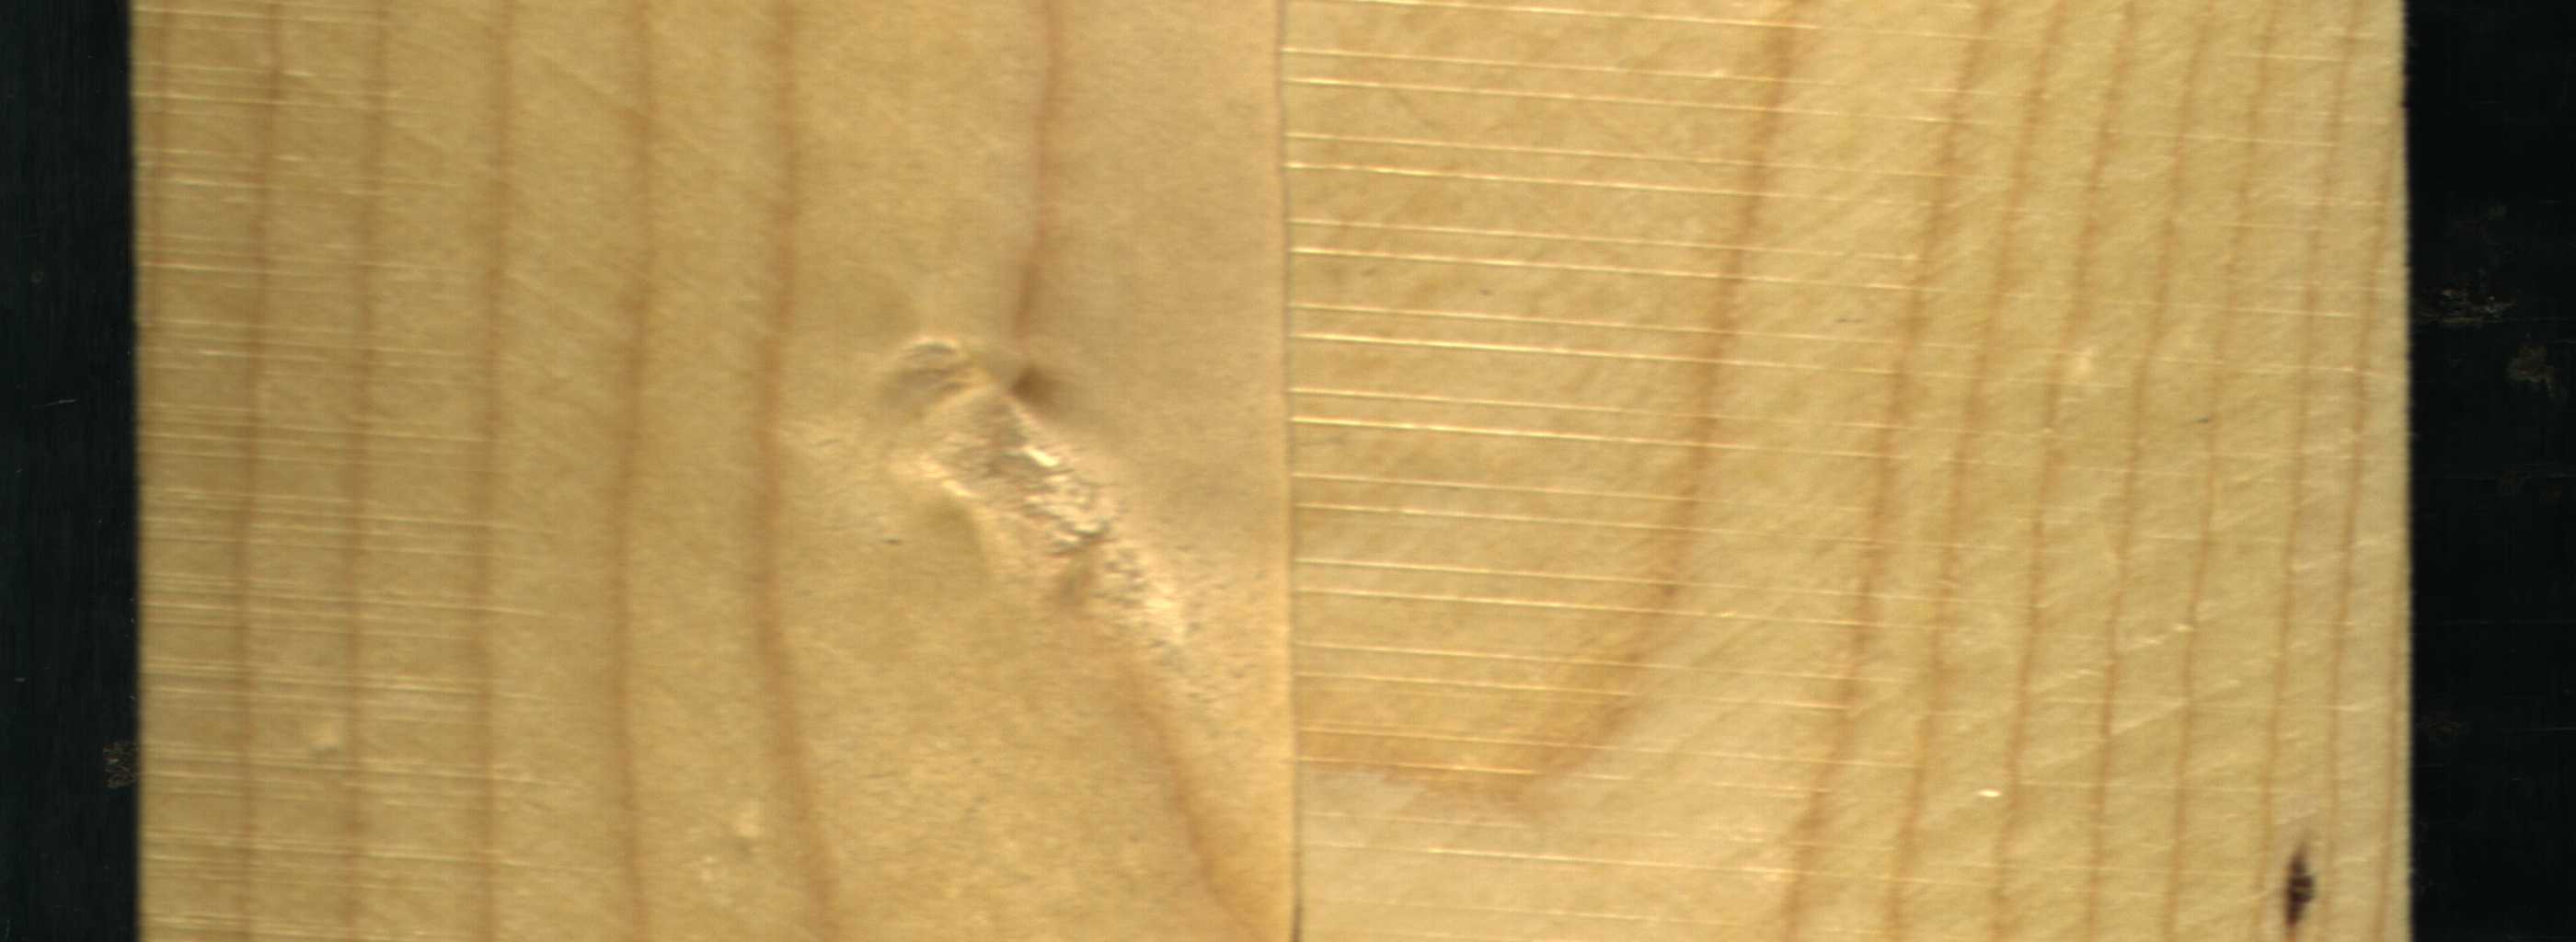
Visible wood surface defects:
resin